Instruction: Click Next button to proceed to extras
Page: checkout_seats
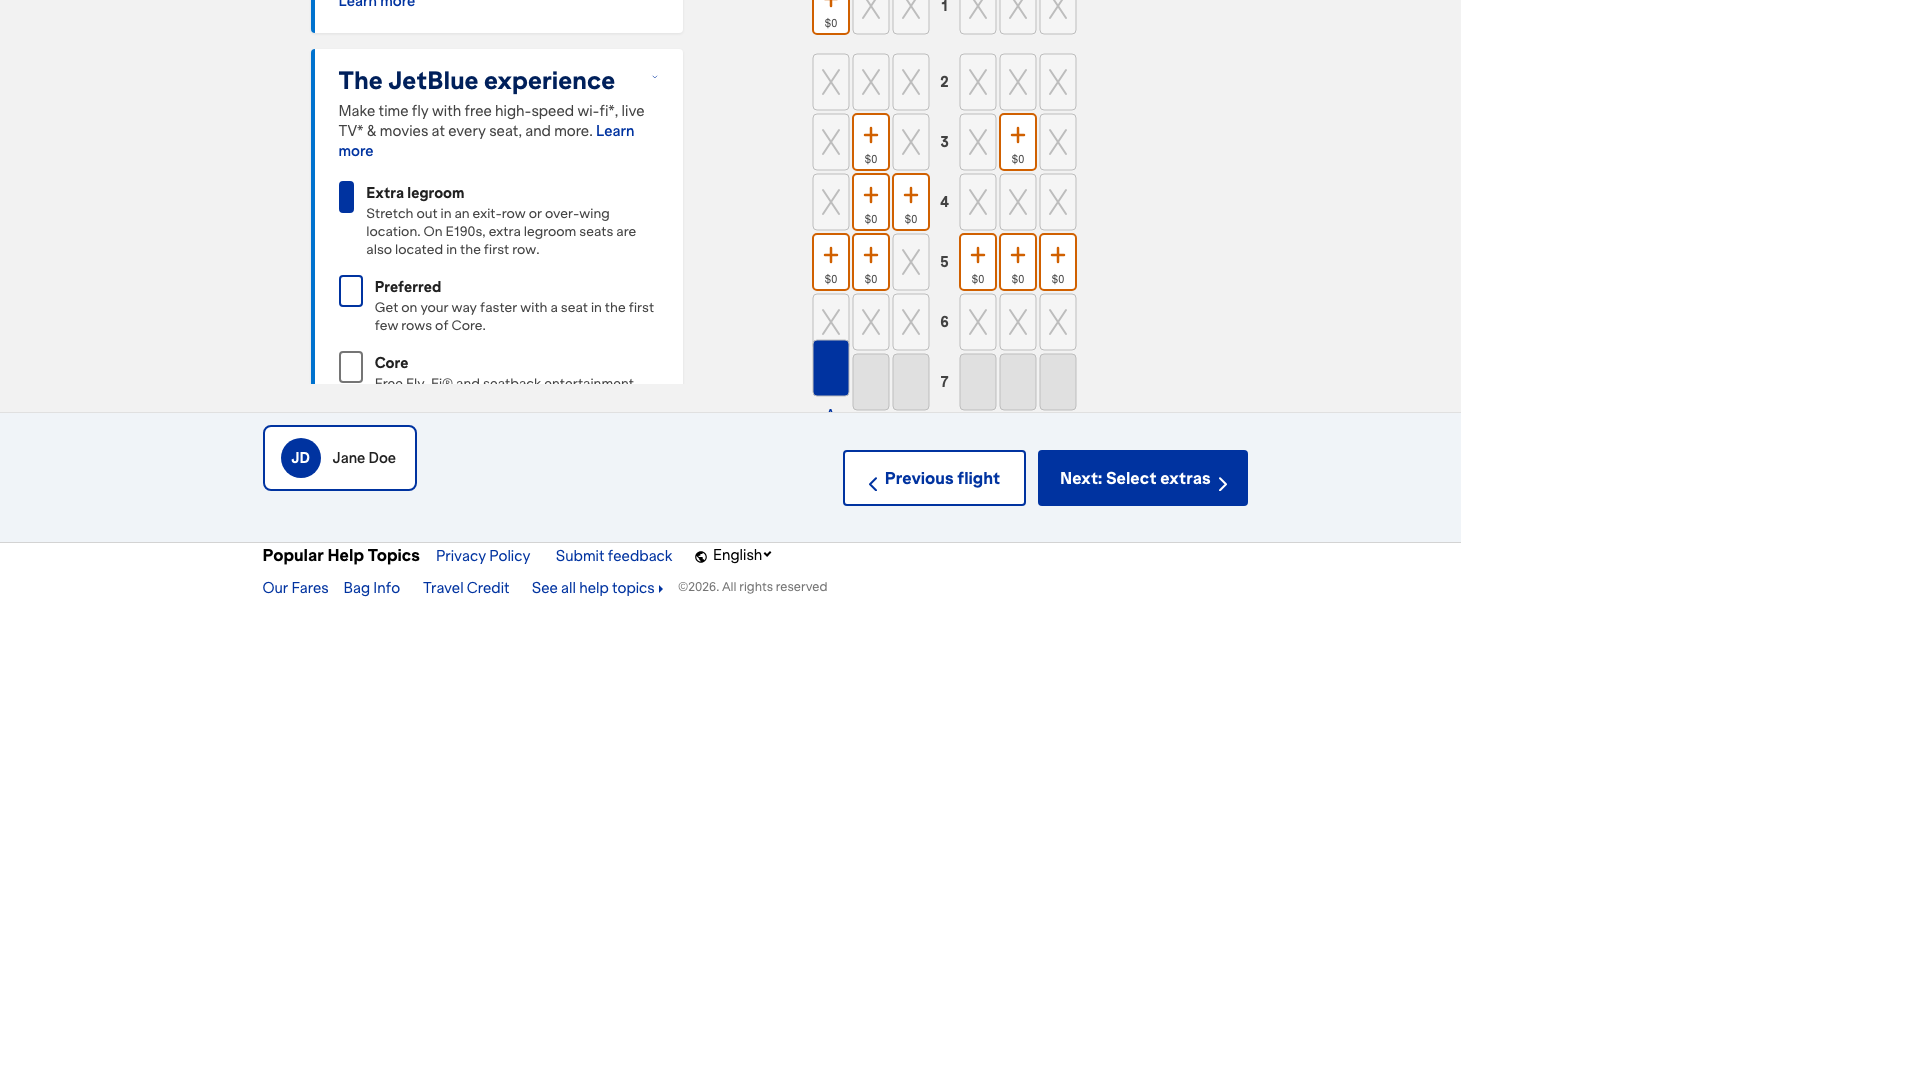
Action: click